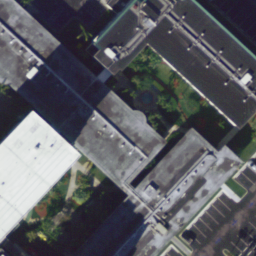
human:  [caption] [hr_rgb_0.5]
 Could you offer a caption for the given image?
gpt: There are some buildings with grey and black roofs .

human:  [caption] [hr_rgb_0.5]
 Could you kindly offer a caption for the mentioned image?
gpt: Some buildings with plants arround them .

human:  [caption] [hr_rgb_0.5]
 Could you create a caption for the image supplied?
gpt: Some buildings with grey and black roofs .

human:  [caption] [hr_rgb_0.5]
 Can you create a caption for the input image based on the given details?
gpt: There are some buildings and plants .

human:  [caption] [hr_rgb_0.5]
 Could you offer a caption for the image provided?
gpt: Buildings and plants .